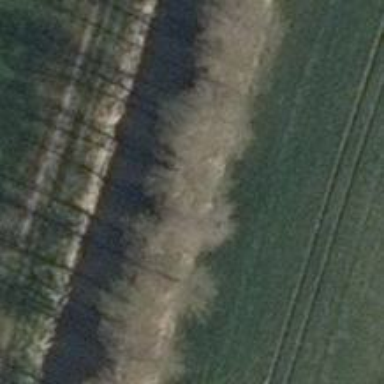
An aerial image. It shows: Row of deciduous broadleaved trees.